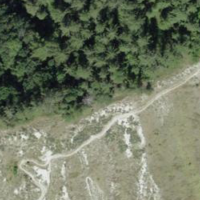
EUNIS habitat code: 23
Species observed at this site:
Ononis natrix